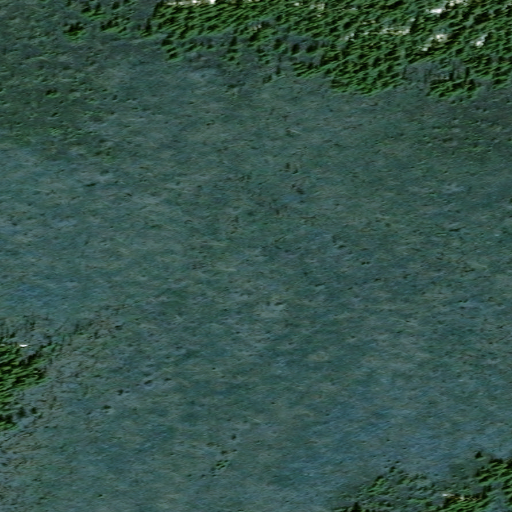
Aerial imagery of ridge(s) in Alaska named Tlatl Hills containing only unknown